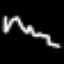
Label: squiggle